Question: My Pc hung and and had to hard restart the Pc and all of a sudden there is this new icon on the project..

But eclipse doesnt show what the error is in the code.
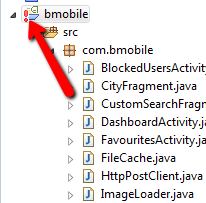
Answer: Right click the project and select Properties.
Check under Java Build Path and check the different tabs there.
When a resource is connected to your app that suddenly goes missing (missing folders, libaries etc) but it's not project-breaking, it shows up like that as shown below.